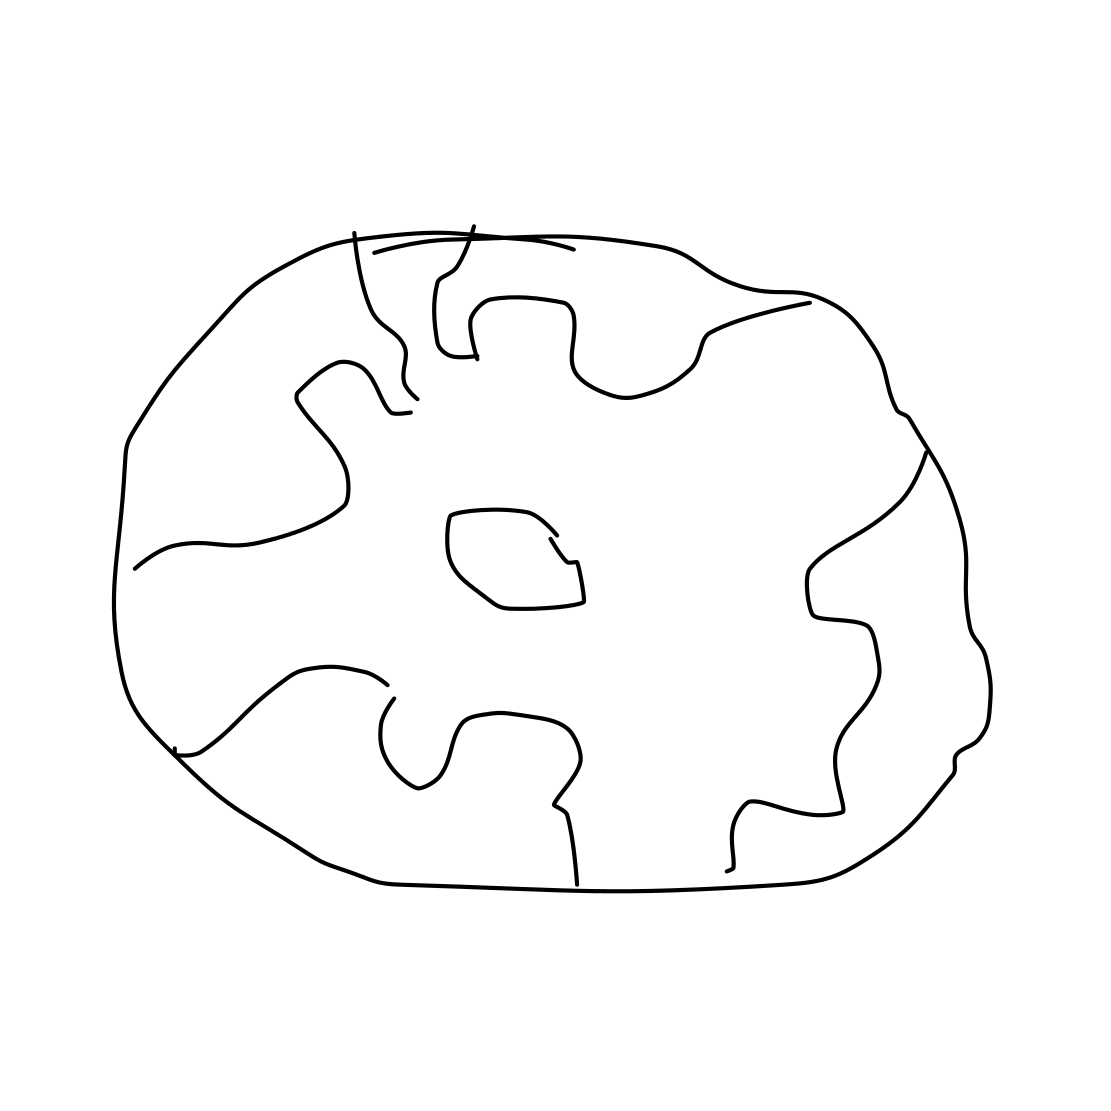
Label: donut